You are looking at a signal-to-image encoding: consecutive vibration samples arranged as the rows of a grayscale square. Diagnose the bearing from this image, choosing from: normal, inner_race, outer_race, ball.
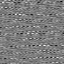
Answer: outer_race